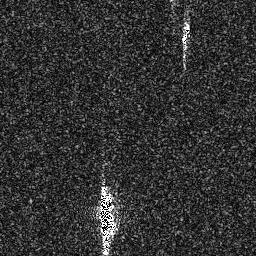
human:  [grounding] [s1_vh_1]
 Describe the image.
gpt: In the satellite image, there is  <ref>1 large ship </ref> <box>[[36, 71, 46, 99, 0]]</box> located at bottom.